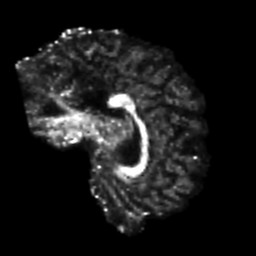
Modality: FA
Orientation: sagittal
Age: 29
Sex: male
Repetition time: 8.4 s
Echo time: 0.09 s